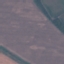
Land use / land cover: AnnualCrop